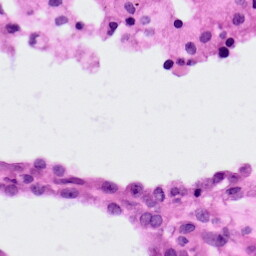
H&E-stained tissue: Lung